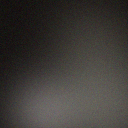
Screen state: off